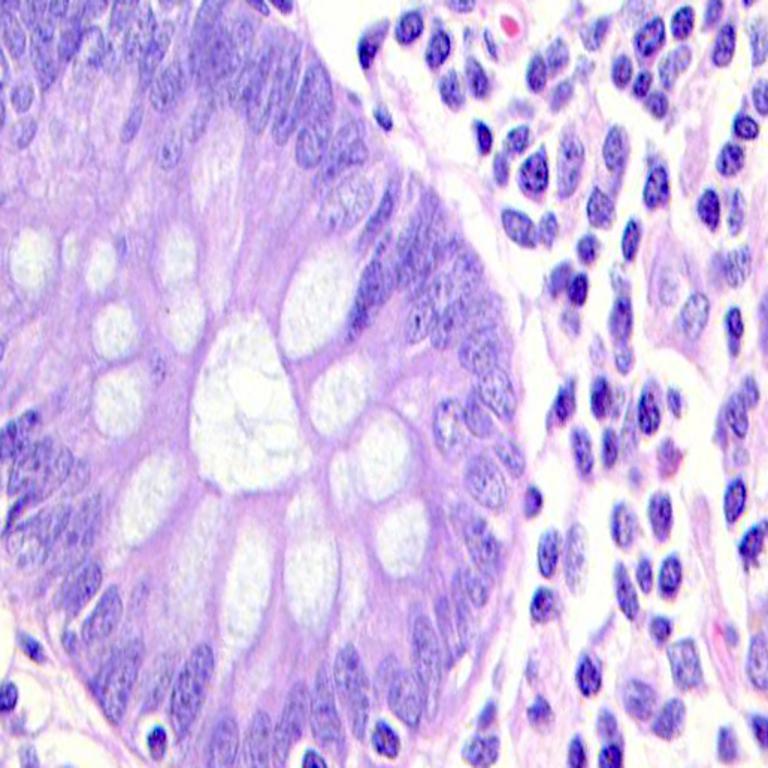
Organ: colon
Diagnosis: benign